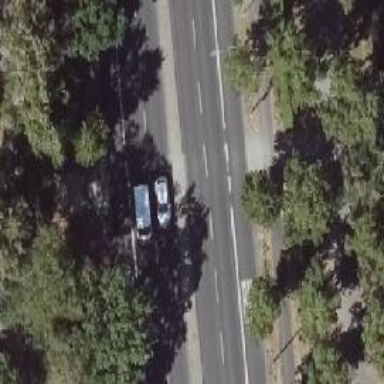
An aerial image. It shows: Footway that serves as traffic island.